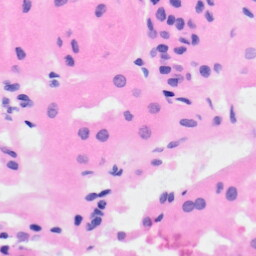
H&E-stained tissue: Kidney